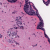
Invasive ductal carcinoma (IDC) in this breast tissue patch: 0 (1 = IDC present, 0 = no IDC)